Field crop: maize
Growth stage: 2
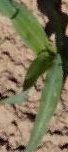
Species: maize